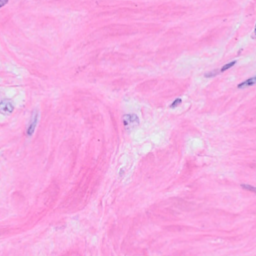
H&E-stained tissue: Breast